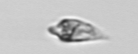
Label: Oxytoxum